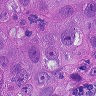
Metastatic tissue present: yes